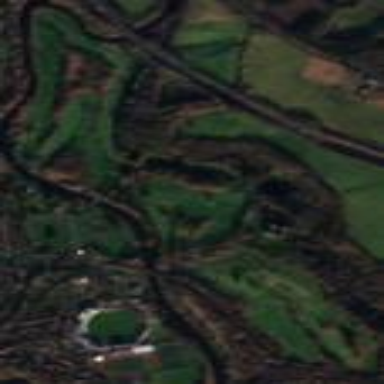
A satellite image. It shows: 18-hole golf course.